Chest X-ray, PA view. Patient: 41 years old, sex M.
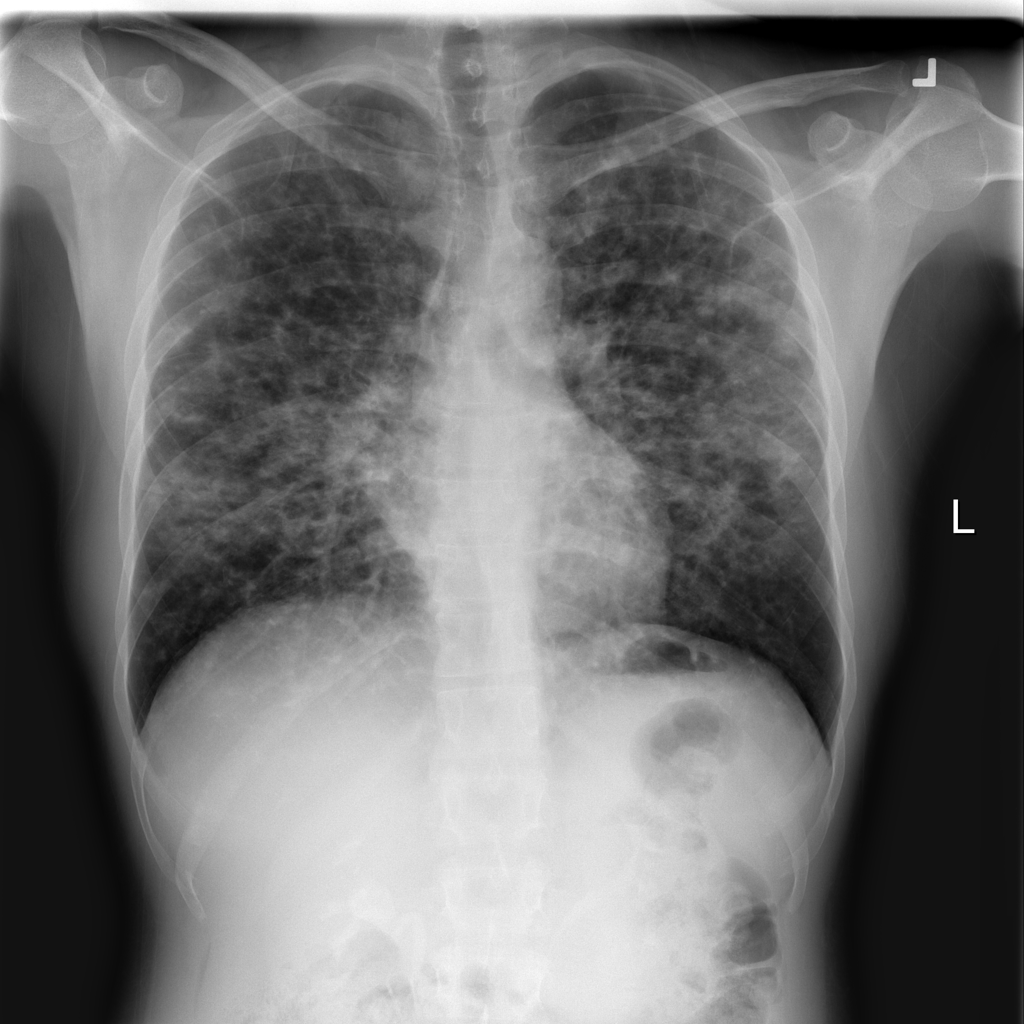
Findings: Nodule